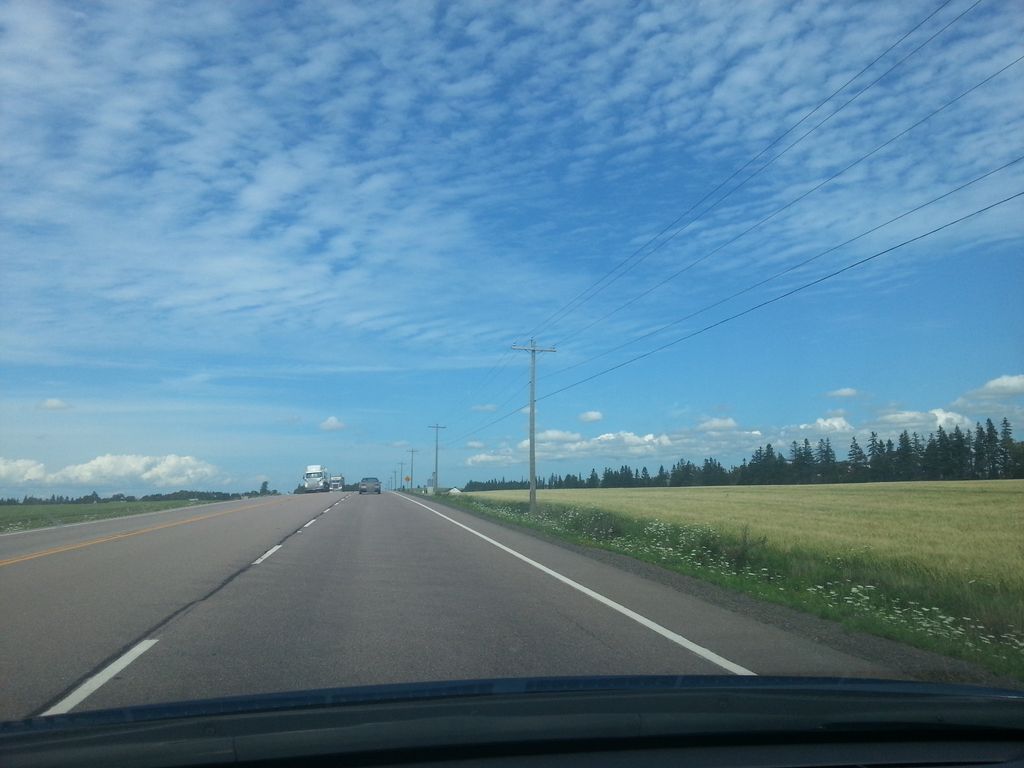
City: charlottetown